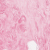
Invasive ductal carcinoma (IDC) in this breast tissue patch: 0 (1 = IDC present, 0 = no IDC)